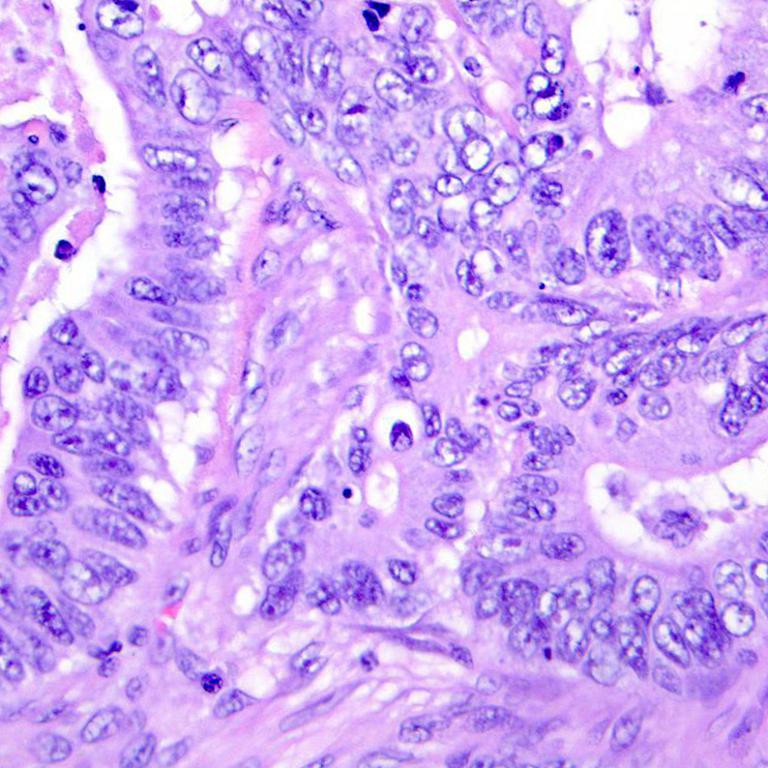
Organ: colon
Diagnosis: adenocarcinomas